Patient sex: F
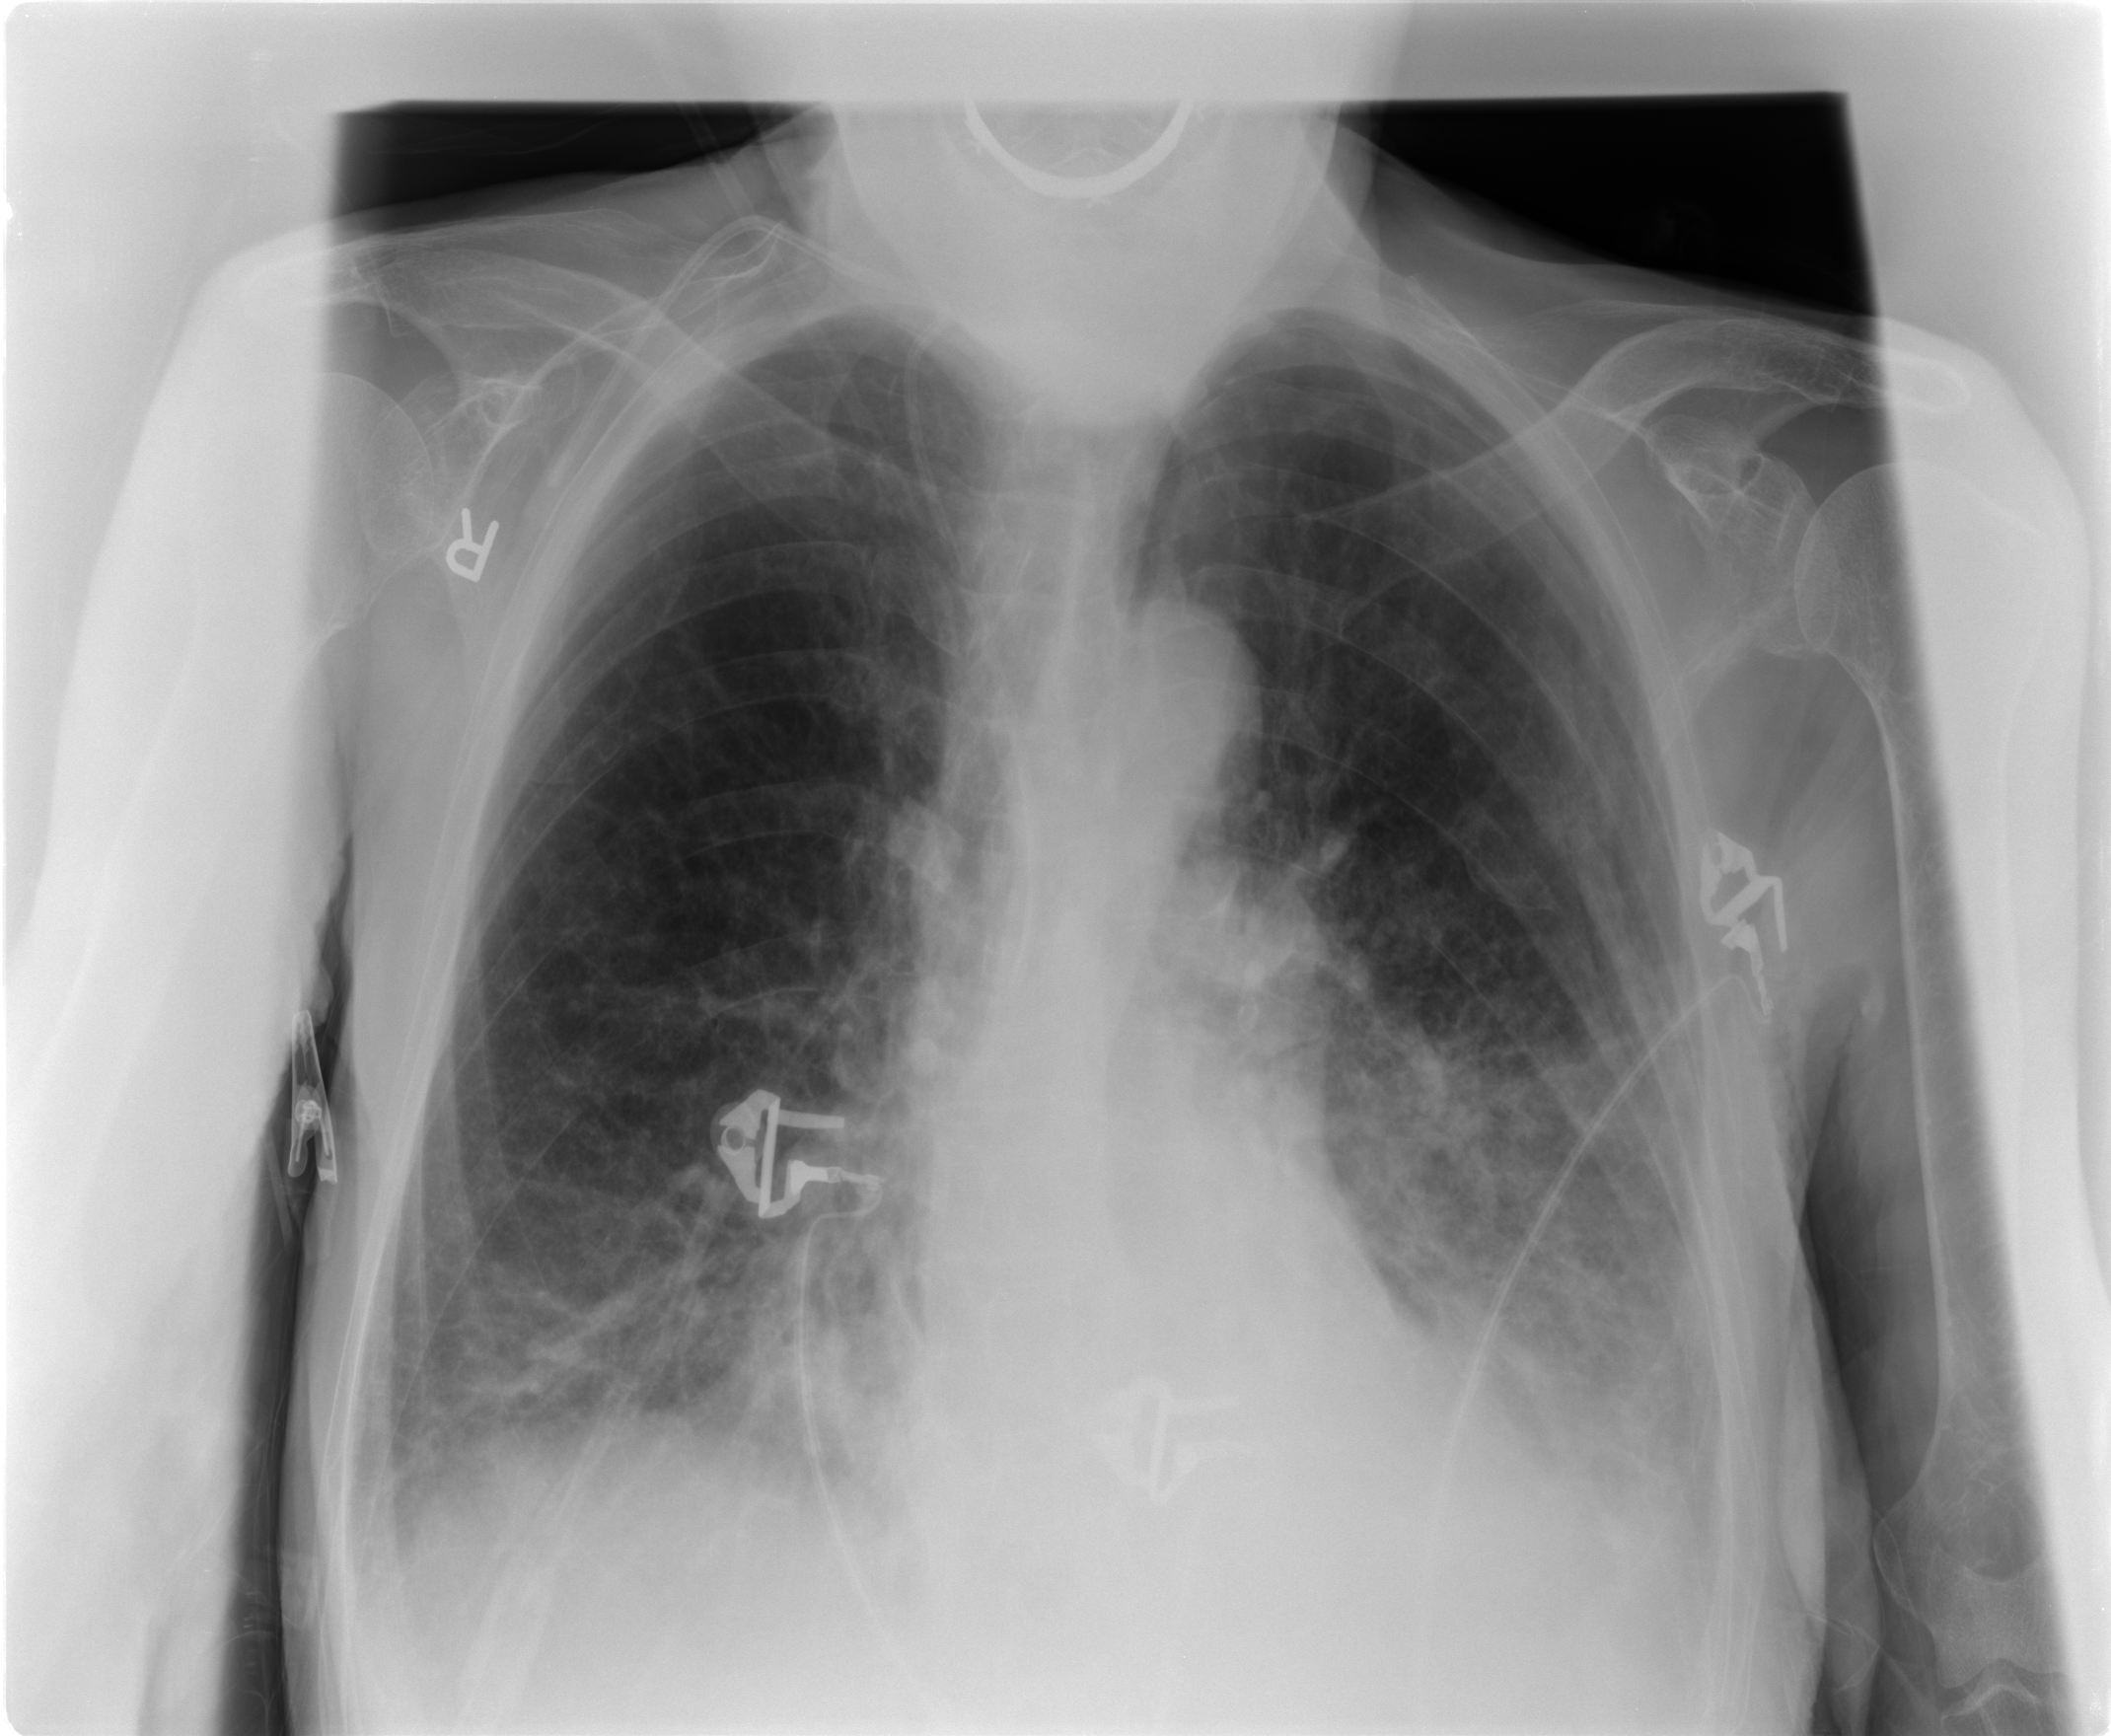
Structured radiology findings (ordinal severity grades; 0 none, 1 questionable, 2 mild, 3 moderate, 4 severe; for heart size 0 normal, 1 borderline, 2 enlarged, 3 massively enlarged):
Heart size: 0
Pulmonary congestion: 1
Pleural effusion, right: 2
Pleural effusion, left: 2
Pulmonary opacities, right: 2
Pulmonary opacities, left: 3
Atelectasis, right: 2
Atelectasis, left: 3